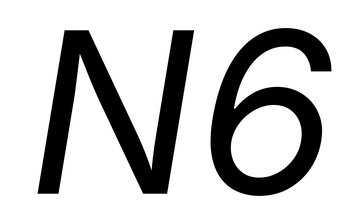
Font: Inter-Italic_Italic